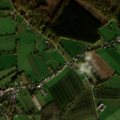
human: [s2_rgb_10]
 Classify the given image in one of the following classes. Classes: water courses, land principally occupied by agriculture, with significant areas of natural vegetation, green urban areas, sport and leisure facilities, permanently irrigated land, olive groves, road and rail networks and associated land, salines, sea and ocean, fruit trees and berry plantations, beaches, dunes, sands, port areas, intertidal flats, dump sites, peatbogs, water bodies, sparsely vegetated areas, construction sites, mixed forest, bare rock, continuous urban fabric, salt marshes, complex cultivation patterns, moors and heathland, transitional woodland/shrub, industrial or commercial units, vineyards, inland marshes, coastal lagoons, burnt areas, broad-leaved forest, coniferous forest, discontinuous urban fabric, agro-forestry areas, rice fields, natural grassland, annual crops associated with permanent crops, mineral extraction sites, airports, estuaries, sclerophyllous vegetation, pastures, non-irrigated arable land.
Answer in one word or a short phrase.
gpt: discontinuous urban fabric, non-irrigated arable land, complex cultivation patterns, broad-leaved forest, coniferous forest